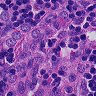
Metastatic tissue present: yes